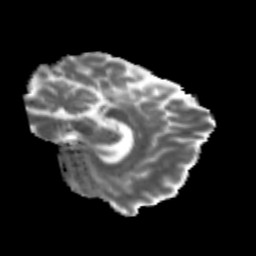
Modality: MD
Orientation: sagittal
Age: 22
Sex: male
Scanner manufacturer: siemens
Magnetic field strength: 3 T
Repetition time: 3.5 s
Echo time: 0.125 s